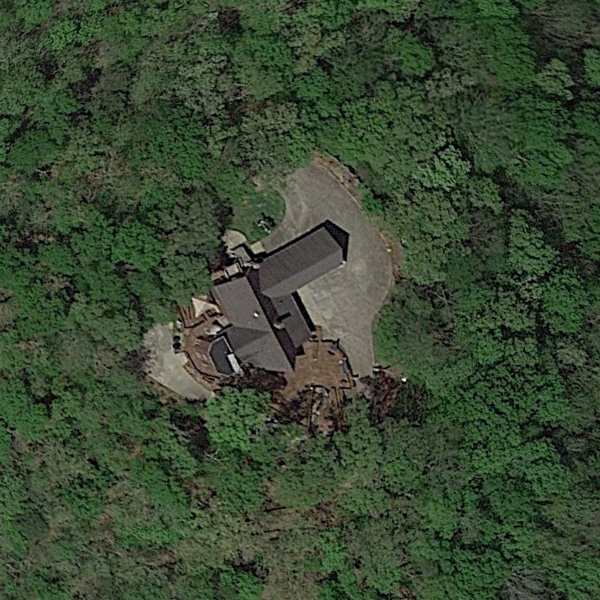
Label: SparseResidential